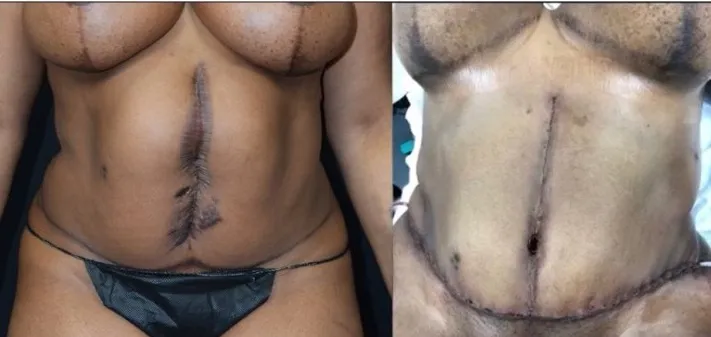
Ventral View a) Before: Large Surgical Abdominal Scar Status Post-Gunshot Wounds b) After: Abdominoplasty, Hernia Repair and Excision of Hypertrophic Scar Tissue.
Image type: medical_photograph (other_medical_photograph)